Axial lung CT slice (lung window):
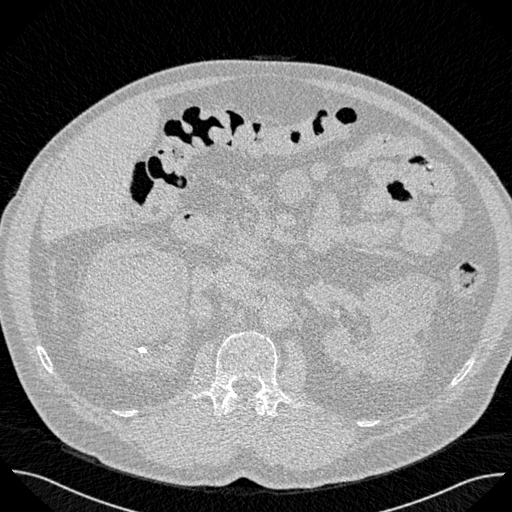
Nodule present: no